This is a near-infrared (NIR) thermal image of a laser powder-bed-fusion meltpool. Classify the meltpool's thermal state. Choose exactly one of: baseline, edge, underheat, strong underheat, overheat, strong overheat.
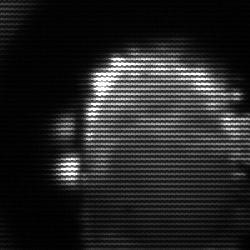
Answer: baseline